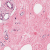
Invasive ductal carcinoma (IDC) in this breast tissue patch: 0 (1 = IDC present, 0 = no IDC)